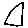
Label: triangle